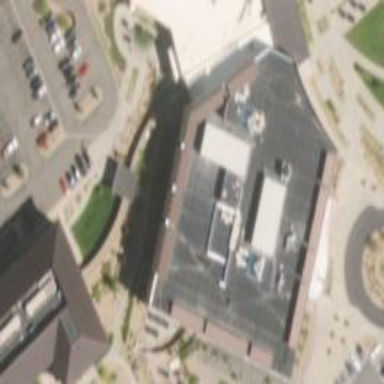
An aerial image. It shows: Clinic building offering healthcare services.